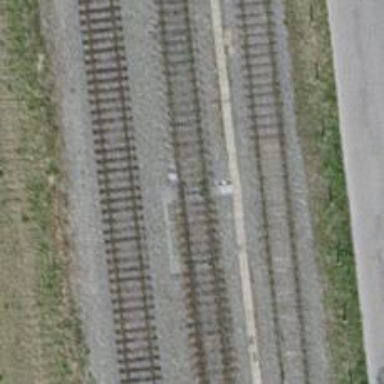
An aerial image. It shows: Single-track railway with electrified contact lines.